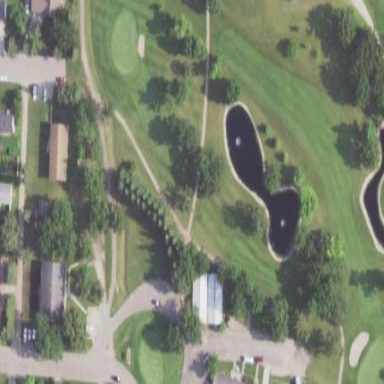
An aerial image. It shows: Golf fairway in the image.